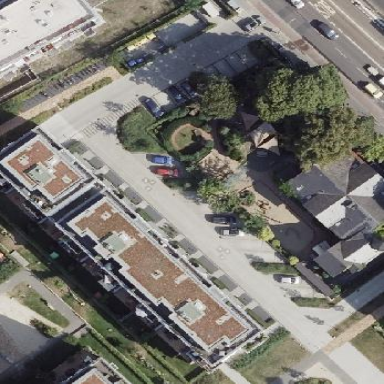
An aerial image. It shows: Parking available on the street side.